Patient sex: F
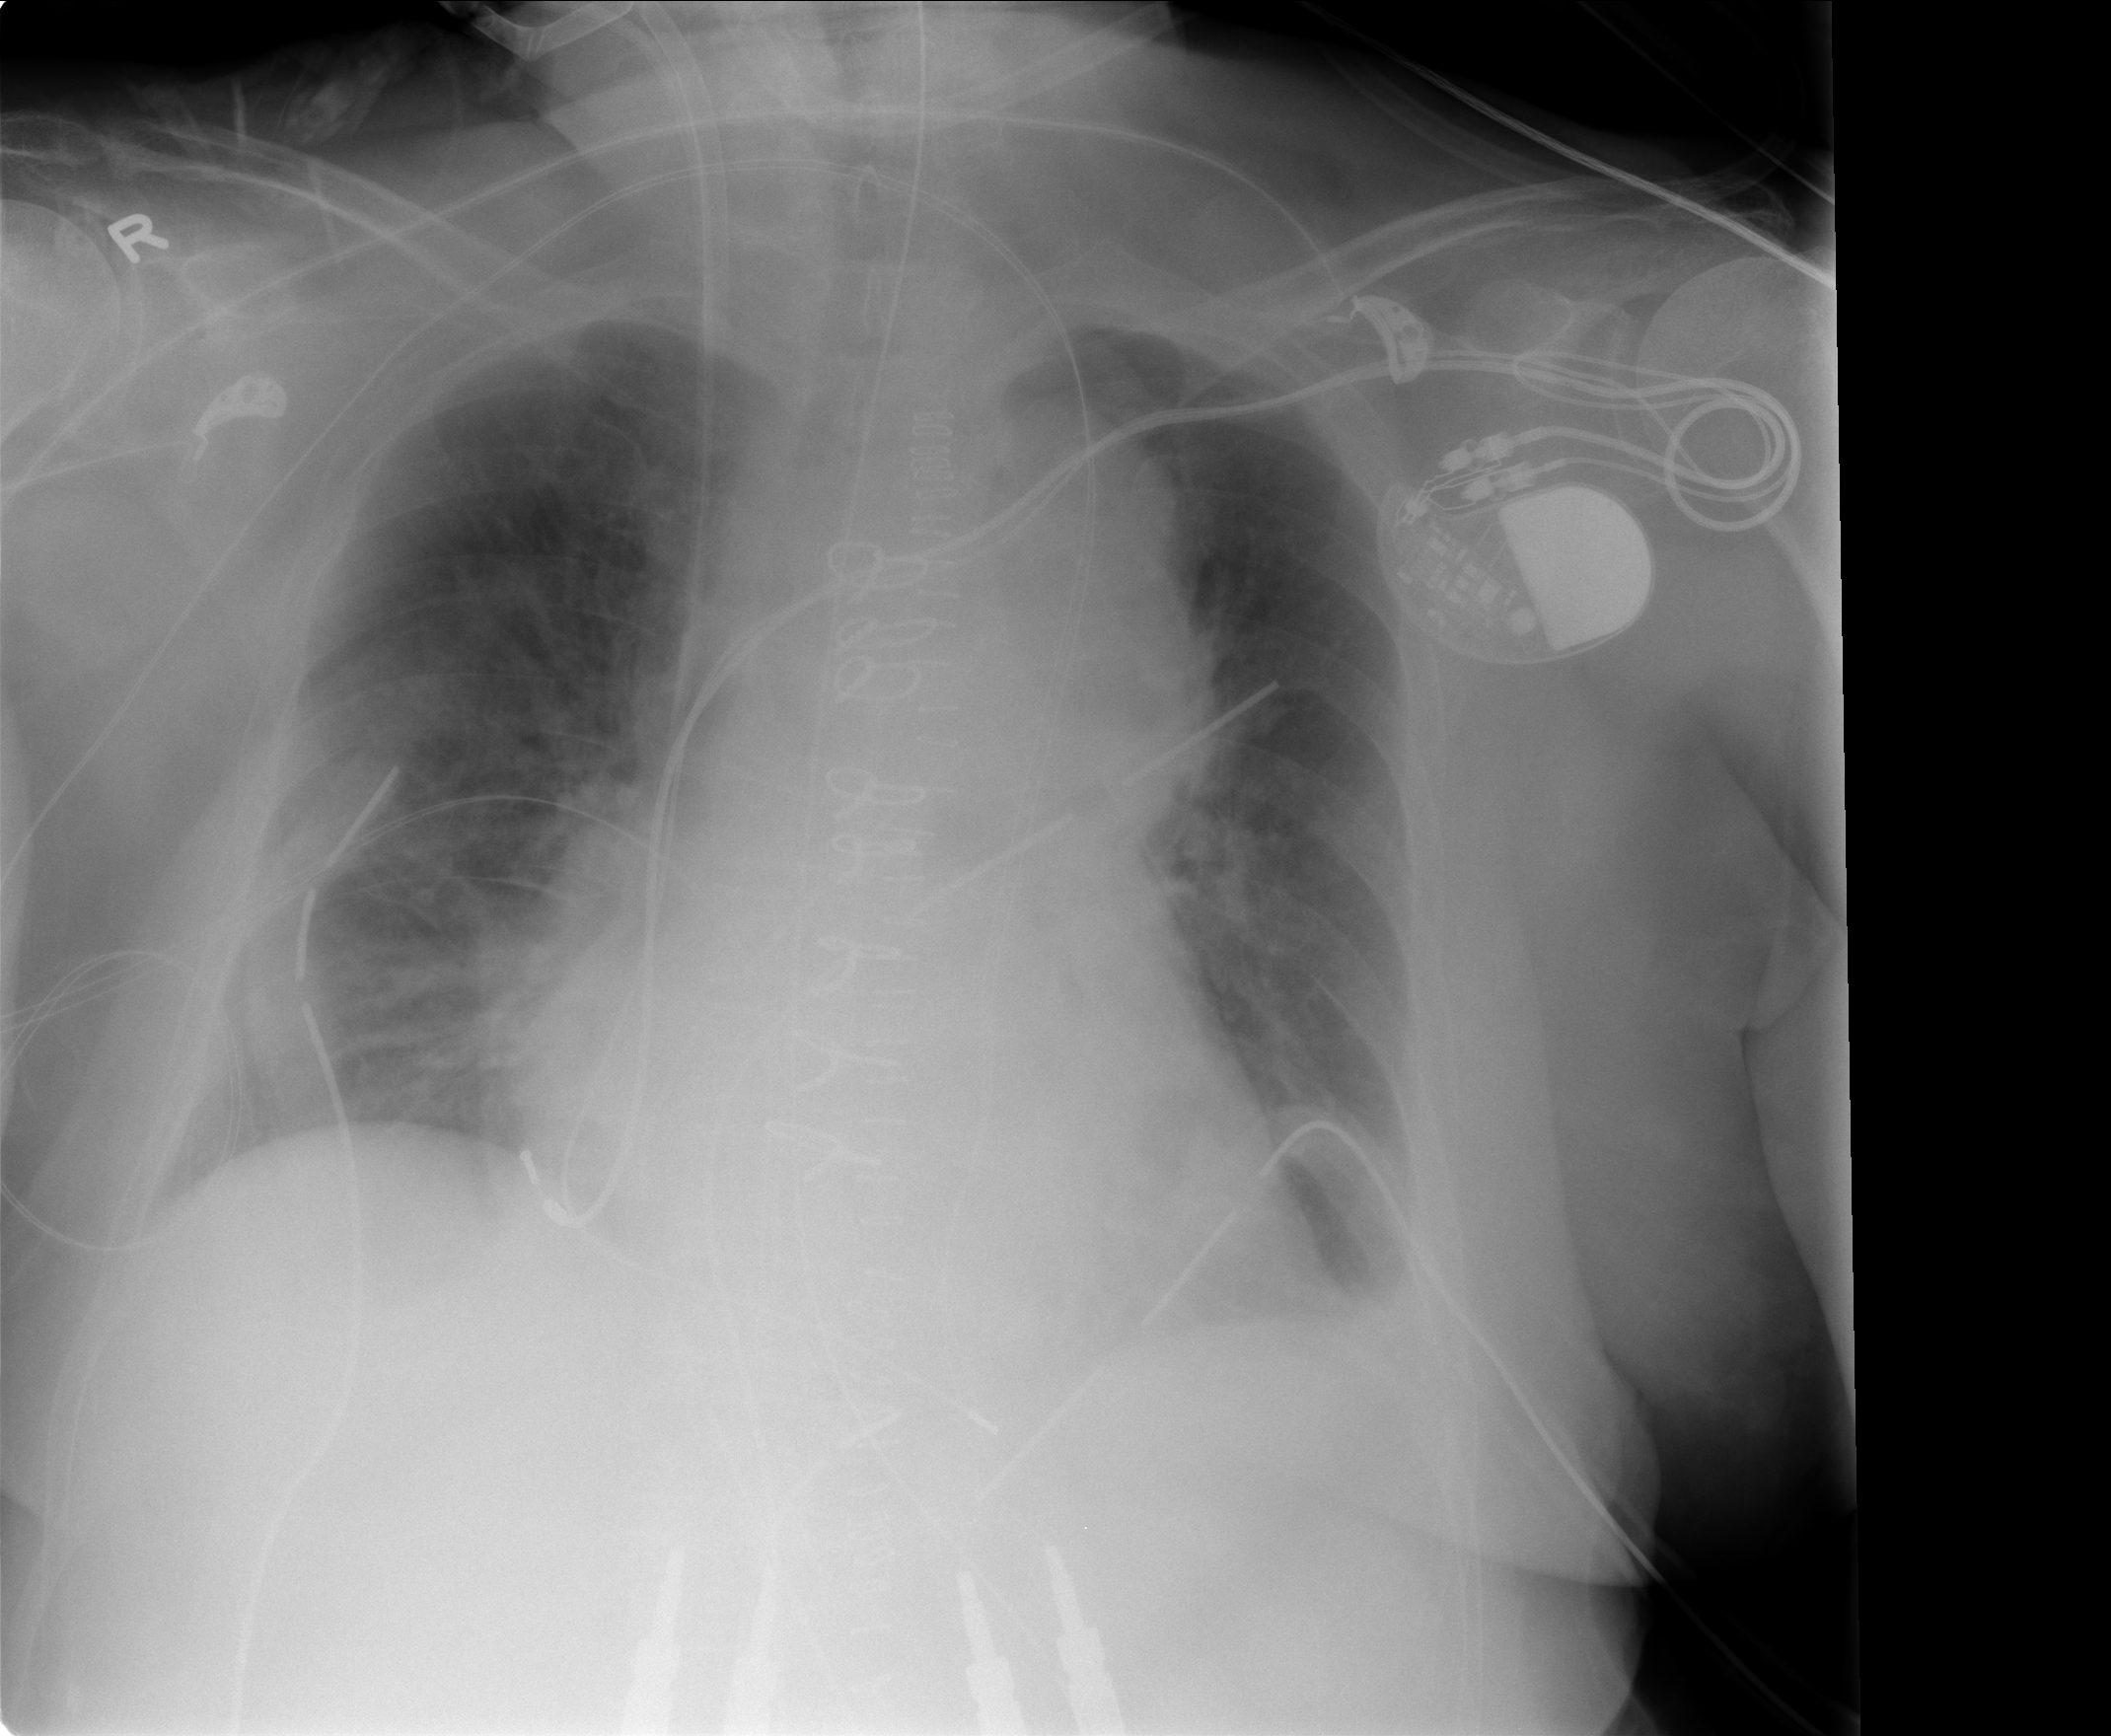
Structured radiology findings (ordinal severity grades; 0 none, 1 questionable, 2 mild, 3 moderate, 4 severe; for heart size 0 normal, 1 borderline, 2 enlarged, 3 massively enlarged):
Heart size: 1
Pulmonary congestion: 3
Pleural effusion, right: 0
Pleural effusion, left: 0
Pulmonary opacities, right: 0
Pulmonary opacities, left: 0
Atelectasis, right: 2
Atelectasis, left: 2